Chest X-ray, AP view. Patient: 63 years old, sex M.
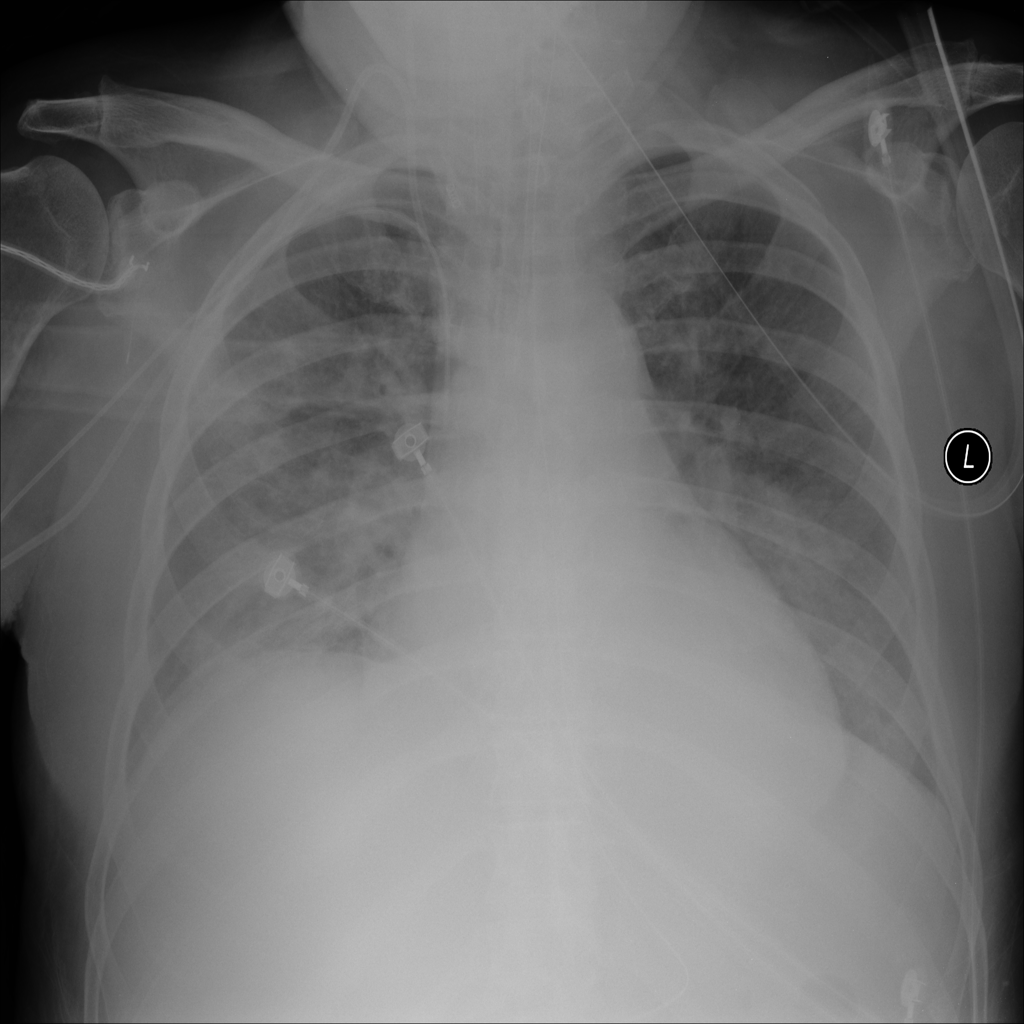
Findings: Edema, Infiltration